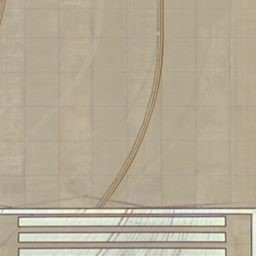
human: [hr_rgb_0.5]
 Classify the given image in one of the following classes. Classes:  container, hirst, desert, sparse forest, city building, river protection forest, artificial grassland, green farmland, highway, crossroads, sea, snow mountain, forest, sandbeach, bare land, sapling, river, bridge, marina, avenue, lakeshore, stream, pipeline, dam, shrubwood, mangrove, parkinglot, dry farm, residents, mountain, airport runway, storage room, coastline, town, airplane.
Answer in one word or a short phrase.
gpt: airport runway